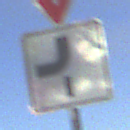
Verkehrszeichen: VerlaufVorfahrtsstrasse7
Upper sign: VorfahrtGewaehren
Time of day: SunriseSunset
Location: Outdoor (Nature)
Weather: PartlyCloudy
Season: NotSpecified
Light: Natural